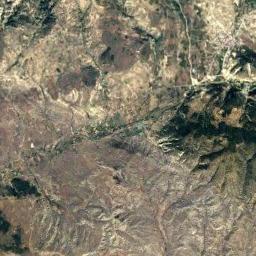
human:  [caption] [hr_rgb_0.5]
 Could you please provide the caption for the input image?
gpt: The mountain is uneven and rough .

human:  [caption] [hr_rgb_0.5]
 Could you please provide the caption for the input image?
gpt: You can see the veins of the mountain clearly .

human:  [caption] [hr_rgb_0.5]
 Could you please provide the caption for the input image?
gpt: The mountain has a rugged surface and its rocks are brown .

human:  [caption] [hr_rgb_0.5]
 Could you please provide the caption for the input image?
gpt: The mountain is full of bare land with some green plants .

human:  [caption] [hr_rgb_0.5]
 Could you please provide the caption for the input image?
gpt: There are green land on the brown mountain .